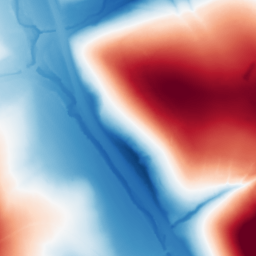
Category: classical
Decomposition family: gaussian
Decomposition parameters: sigma: 100
Upsampling method: bilinear
Upsampling parameters: scale: 8
Upsampling scale: 8